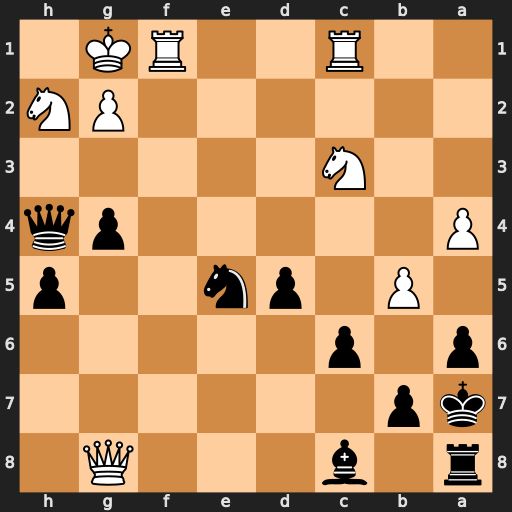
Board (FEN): r1b3Q1/kp6/p1p5/1P1pn2p/P5pq/2N5/6PN/2R2RK1
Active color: b
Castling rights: -
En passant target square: -
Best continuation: g3 Nf3 Nxf3+ Rxf3 Qh2+ Kf1 Qh1+